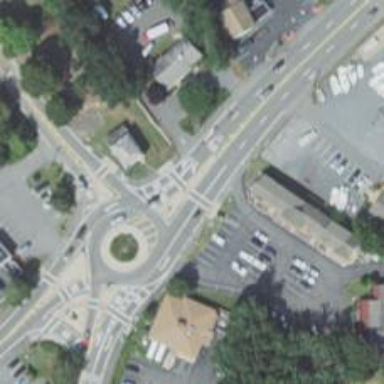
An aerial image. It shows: Footway located on traffic island.